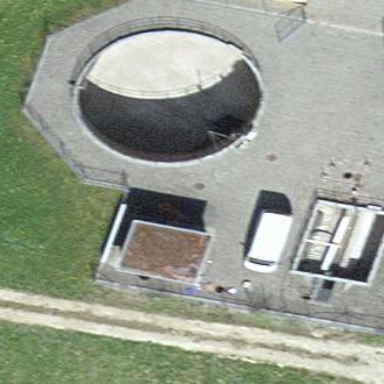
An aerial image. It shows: Wastewater plant.